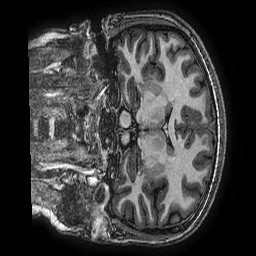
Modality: T1w
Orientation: coronal
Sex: female
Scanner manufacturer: ge
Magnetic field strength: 3 T
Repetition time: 0.00766 s
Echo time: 0.003476 s